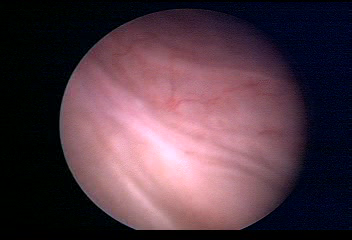
Modality: WLC
Class: Normal mucosa
Bladder cancer association: No